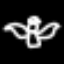
Label: angel